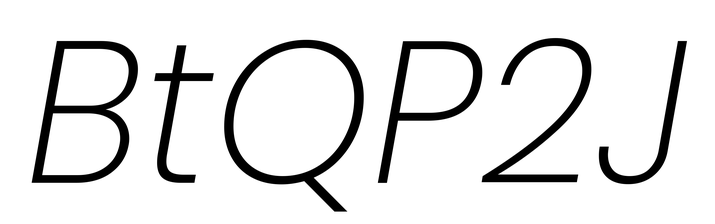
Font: Poppins-ExtraLightItalic